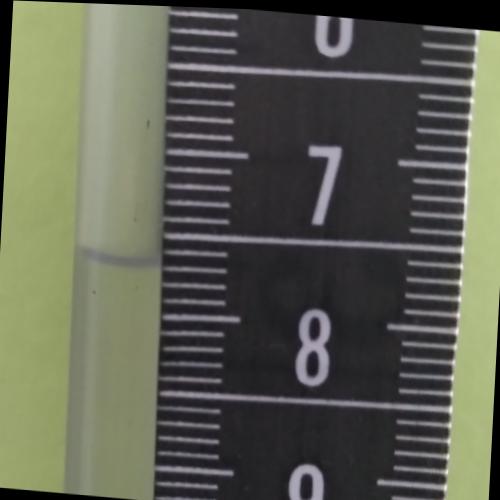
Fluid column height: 7.7 cm